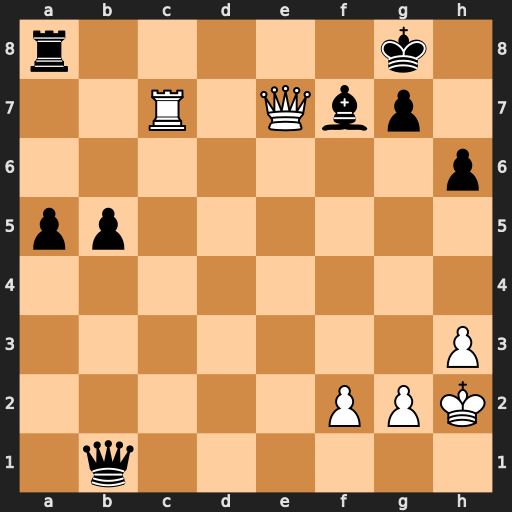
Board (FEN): r5k1/2R1Qbp1/7p/pp6/8/7P/5PPK/1q6
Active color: w
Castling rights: -
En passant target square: -
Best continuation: Qxf7+ Kh8 Qxg7#